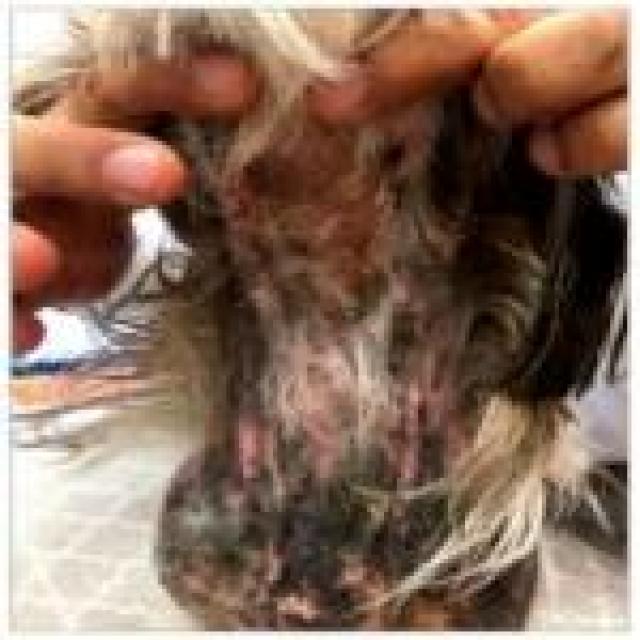
Canine fungal skin infection — characterized by alopecia, scaling, crusting, and circular lesions. Common agents include Malassezia and Candida species.